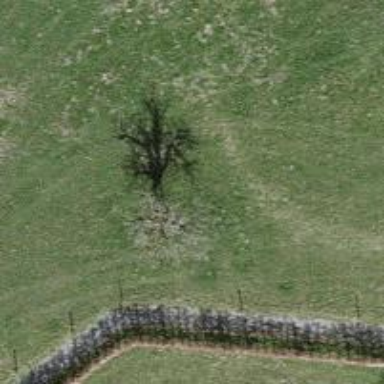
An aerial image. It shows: Deciduous tree with broadleaved leaves.